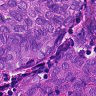
Metastatic tissue present: yes